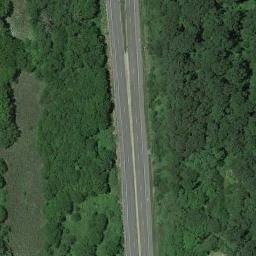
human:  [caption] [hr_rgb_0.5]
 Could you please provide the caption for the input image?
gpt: The freeway goes through the forest .

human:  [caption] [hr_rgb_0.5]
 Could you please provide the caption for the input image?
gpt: A straight freeway goes through the forest with many dark green trees .

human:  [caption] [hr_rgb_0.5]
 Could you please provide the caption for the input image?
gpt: The motorway is very empty .

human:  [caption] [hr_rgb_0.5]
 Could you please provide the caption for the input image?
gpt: There are large green forests around the freeway .

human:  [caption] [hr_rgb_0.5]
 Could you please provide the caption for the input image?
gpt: There are many green trees beside the freeway .